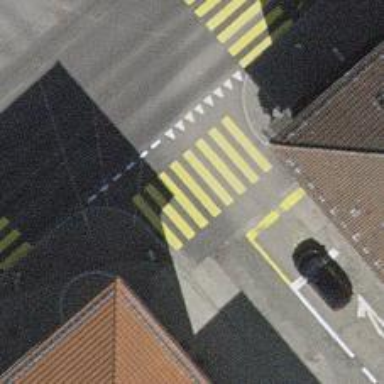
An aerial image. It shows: Zebra crossing with zebra markings.